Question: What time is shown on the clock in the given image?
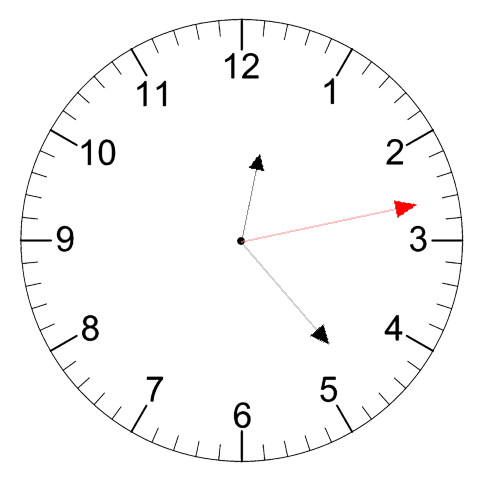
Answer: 12:23:13